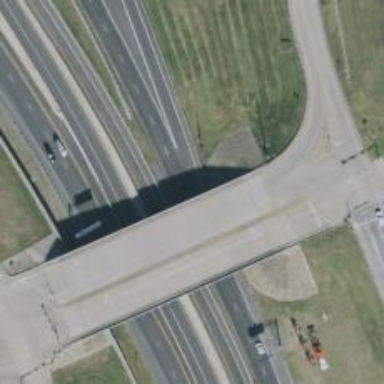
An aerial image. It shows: Motorway junction.